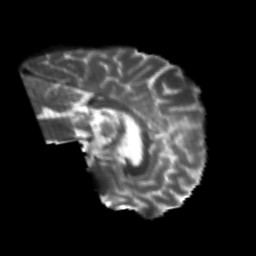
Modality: T2w
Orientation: sagittal
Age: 25
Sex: male
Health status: healthy
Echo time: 0.074 s